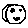
Label: smiley face